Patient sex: F
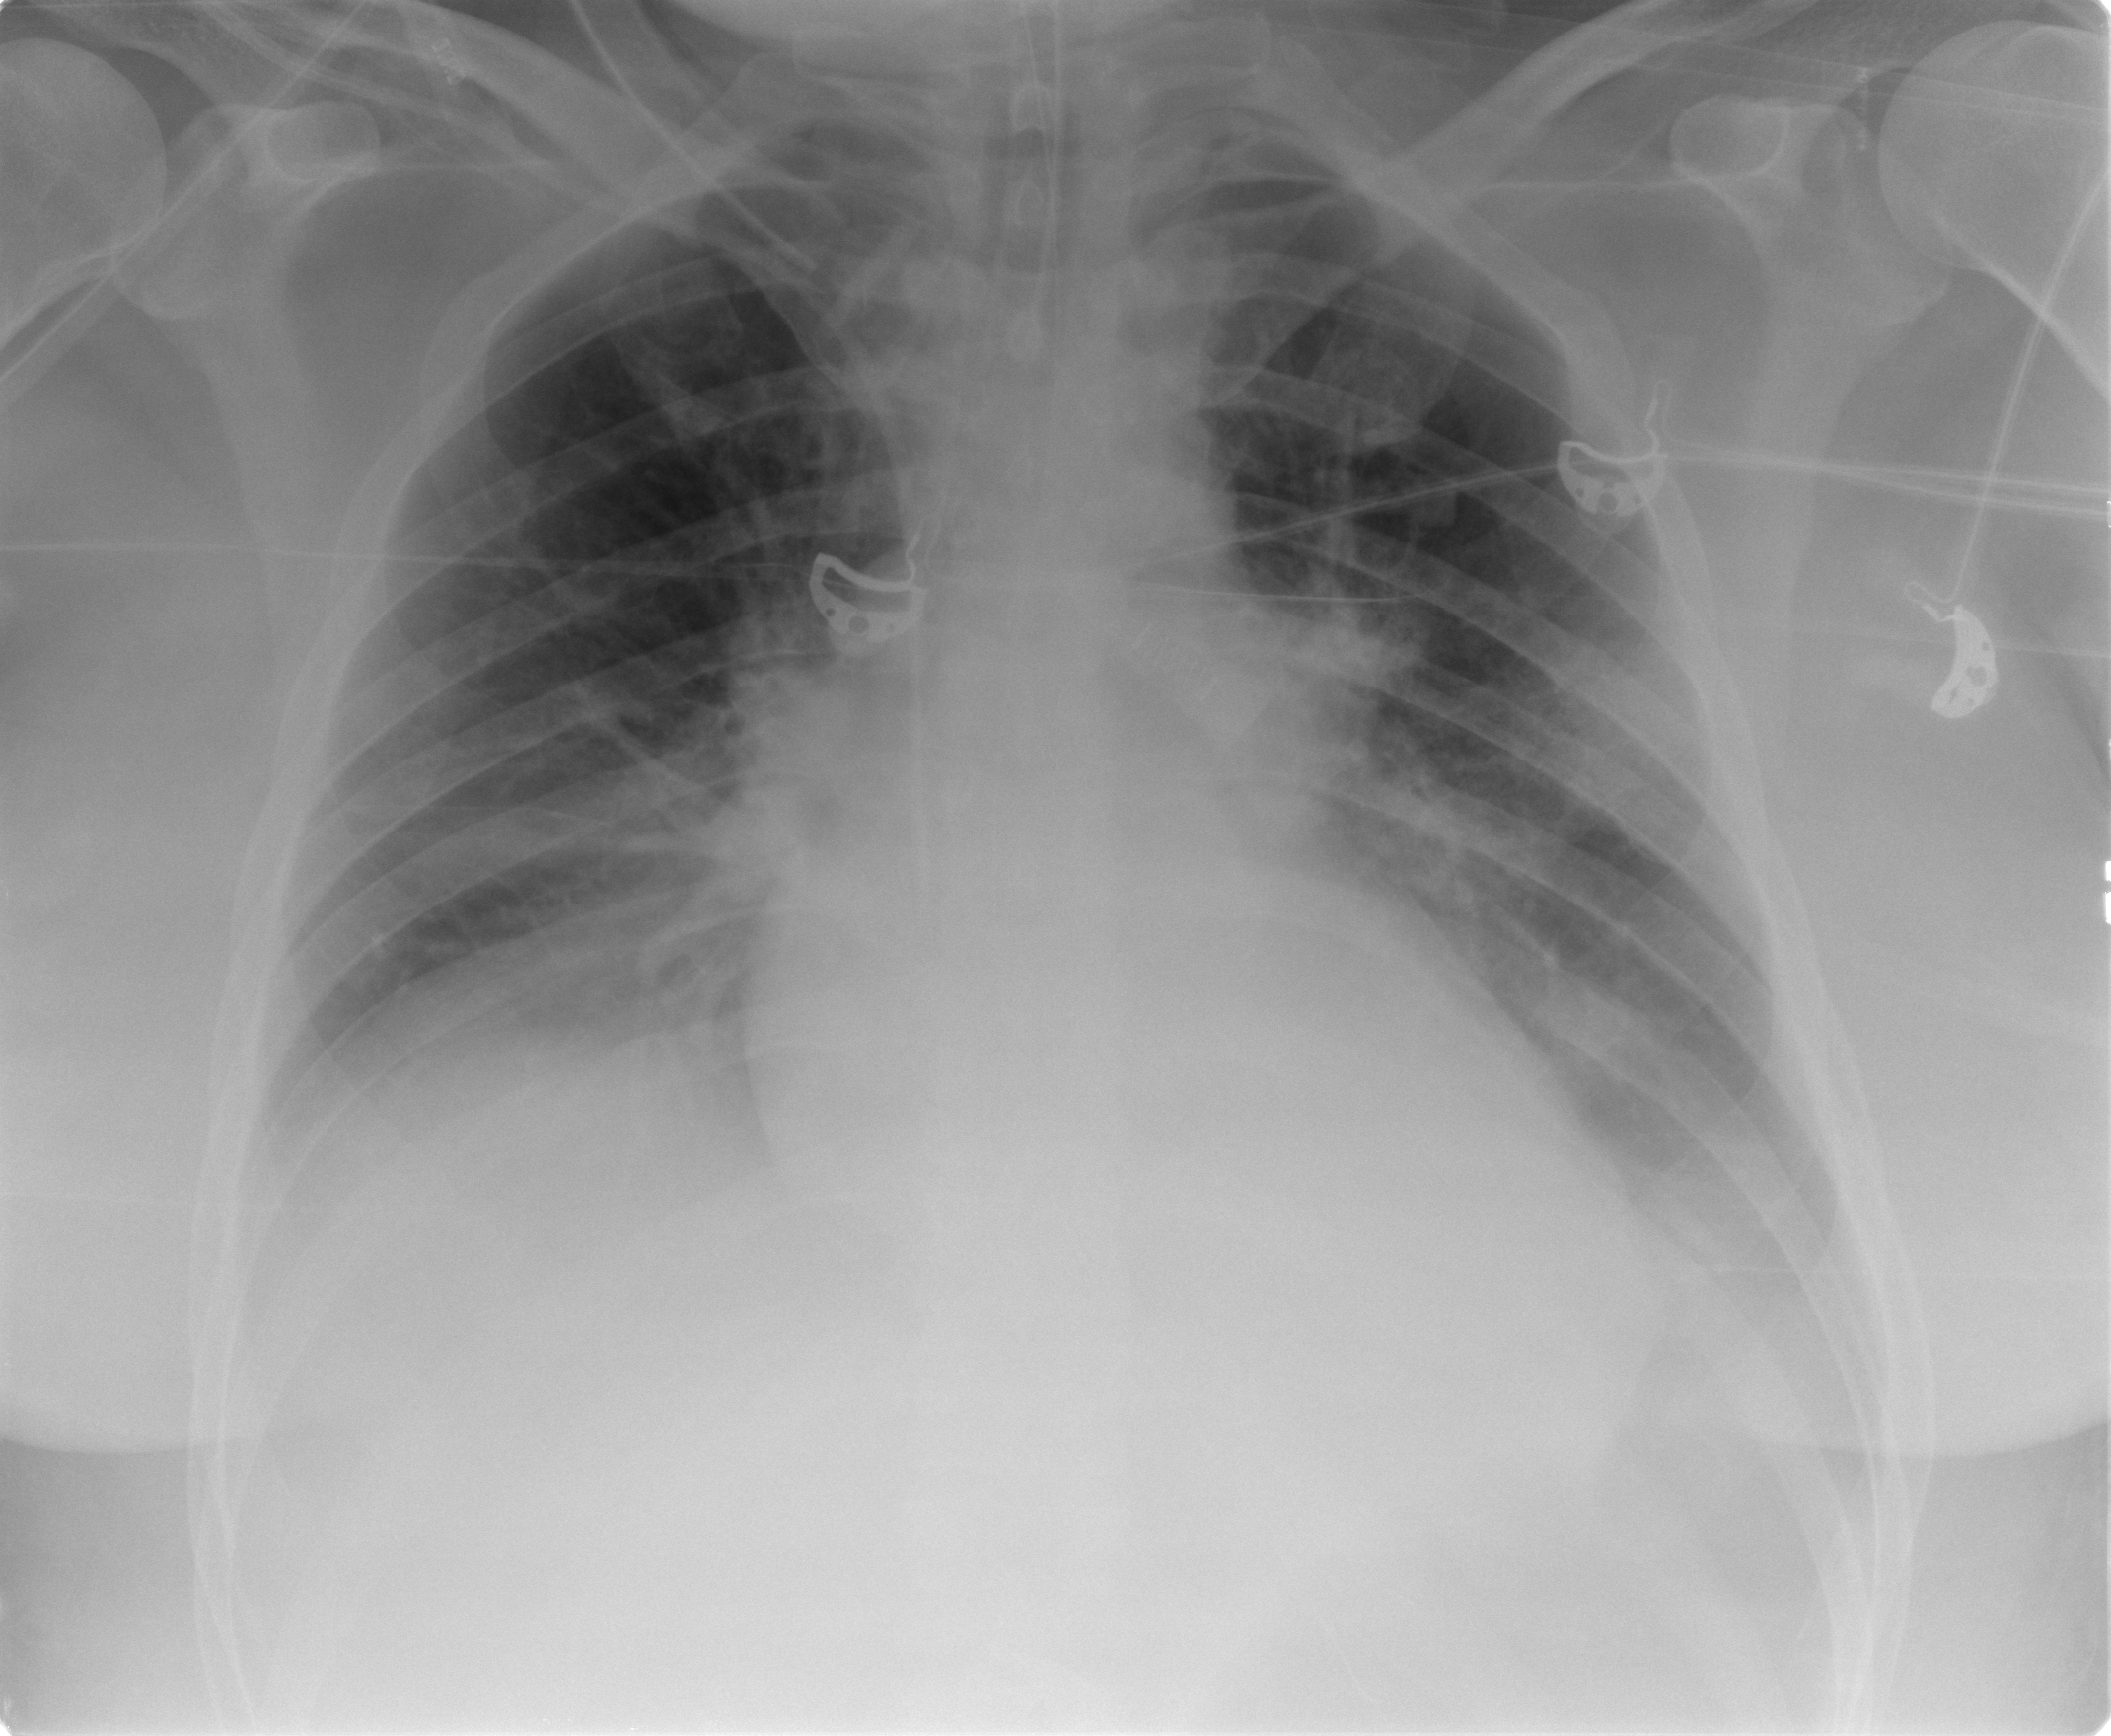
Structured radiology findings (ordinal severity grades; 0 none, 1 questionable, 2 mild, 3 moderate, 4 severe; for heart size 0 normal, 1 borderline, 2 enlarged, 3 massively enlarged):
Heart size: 2
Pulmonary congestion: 2
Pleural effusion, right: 2
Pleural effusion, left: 2
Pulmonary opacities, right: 0
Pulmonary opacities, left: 1
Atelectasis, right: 2
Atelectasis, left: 2